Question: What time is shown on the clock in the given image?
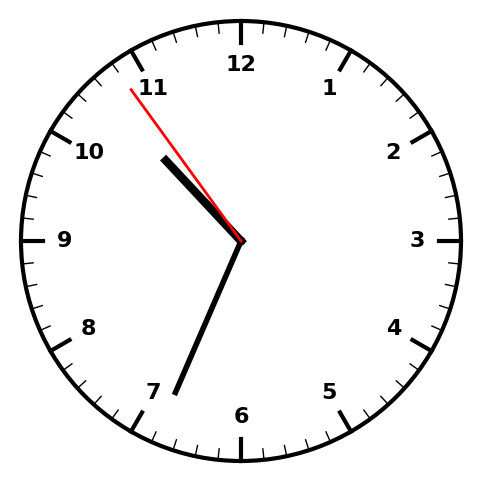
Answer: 10:33:54